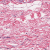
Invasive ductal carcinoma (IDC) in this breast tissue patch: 0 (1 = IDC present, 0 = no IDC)